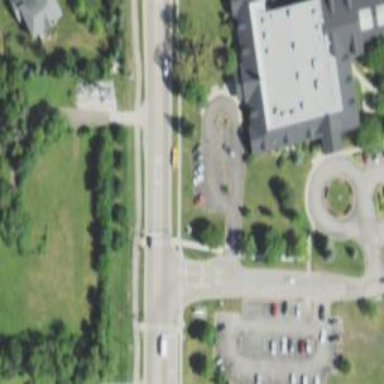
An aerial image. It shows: Crossing on the footway with zebra markings.